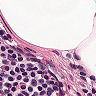
Metastatic tissue present: no